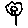
Label: flower